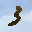
Label: 3